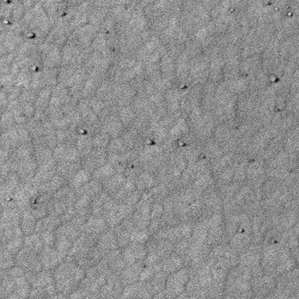
Label: frost